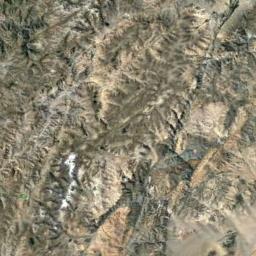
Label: mountain